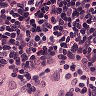
Metastatic tissue present: no